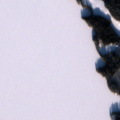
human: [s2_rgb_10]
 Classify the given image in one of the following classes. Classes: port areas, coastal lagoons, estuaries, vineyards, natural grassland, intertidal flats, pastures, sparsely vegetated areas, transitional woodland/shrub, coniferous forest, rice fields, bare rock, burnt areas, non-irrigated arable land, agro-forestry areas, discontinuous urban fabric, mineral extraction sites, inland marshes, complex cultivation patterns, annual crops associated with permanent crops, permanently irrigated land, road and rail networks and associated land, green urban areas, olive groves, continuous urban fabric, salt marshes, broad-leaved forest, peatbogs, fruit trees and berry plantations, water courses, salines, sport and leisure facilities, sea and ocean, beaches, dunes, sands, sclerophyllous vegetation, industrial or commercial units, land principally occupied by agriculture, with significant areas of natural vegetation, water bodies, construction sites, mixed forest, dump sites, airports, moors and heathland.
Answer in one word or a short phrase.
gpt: non-irrigated arable land, land principally occupied by agriculture, with significant areas of natural vegetation, mixed forest, water bodies